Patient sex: M
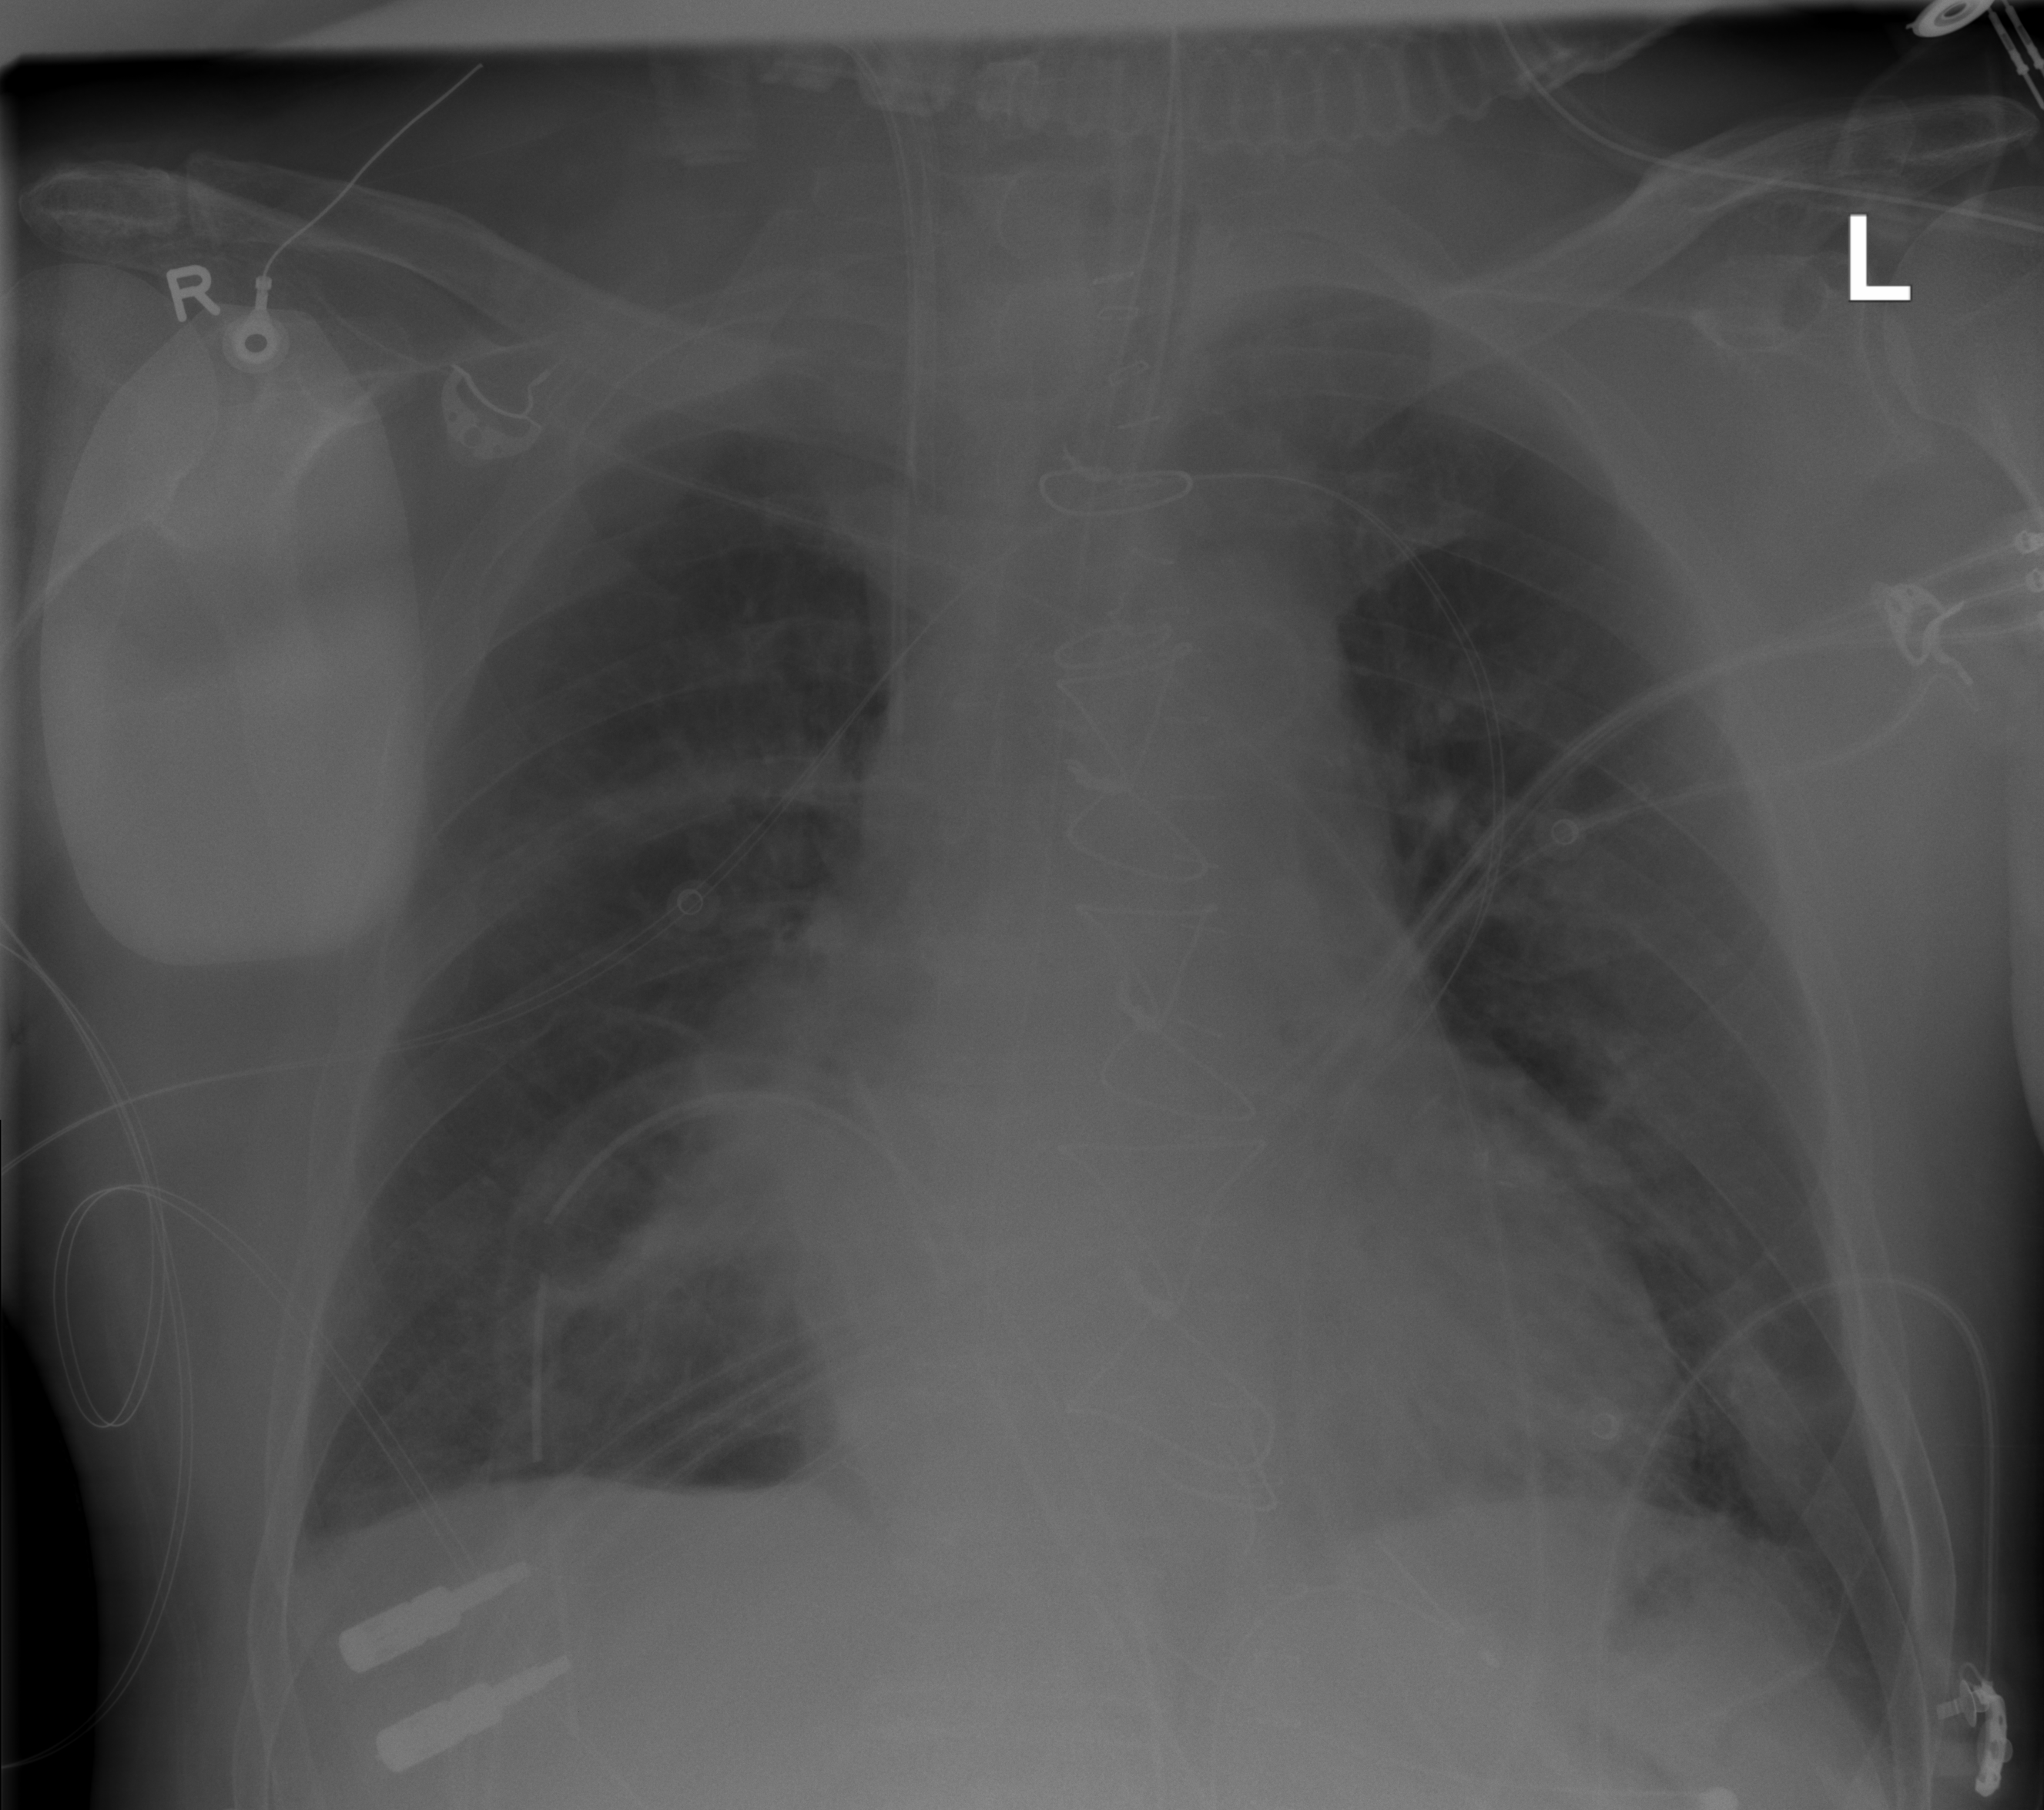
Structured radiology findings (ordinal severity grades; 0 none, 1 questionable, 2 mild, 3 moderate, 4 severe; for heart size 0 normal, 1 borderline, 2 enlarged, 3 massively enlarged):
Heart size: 1
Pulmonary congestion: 2
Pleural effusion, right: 1
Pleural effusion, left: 0
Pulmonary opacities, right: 2
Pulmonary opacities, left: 2
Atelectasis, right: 1
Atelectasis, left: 2